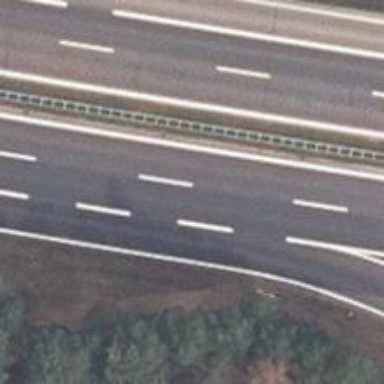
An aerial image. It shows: Motorway junction.